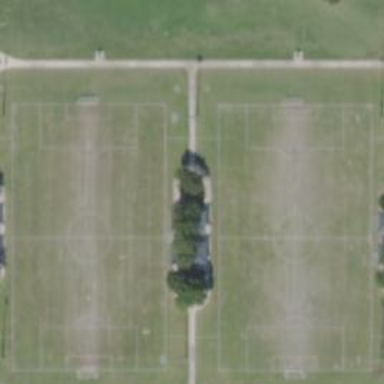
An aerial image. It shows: Soccer pitch for leisureland activities.